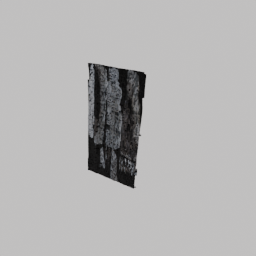
Label: architecture